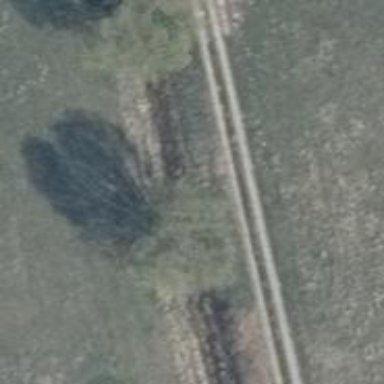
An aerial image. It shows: Beautiful tree in nature.